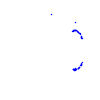
Particle: proton